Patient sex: F
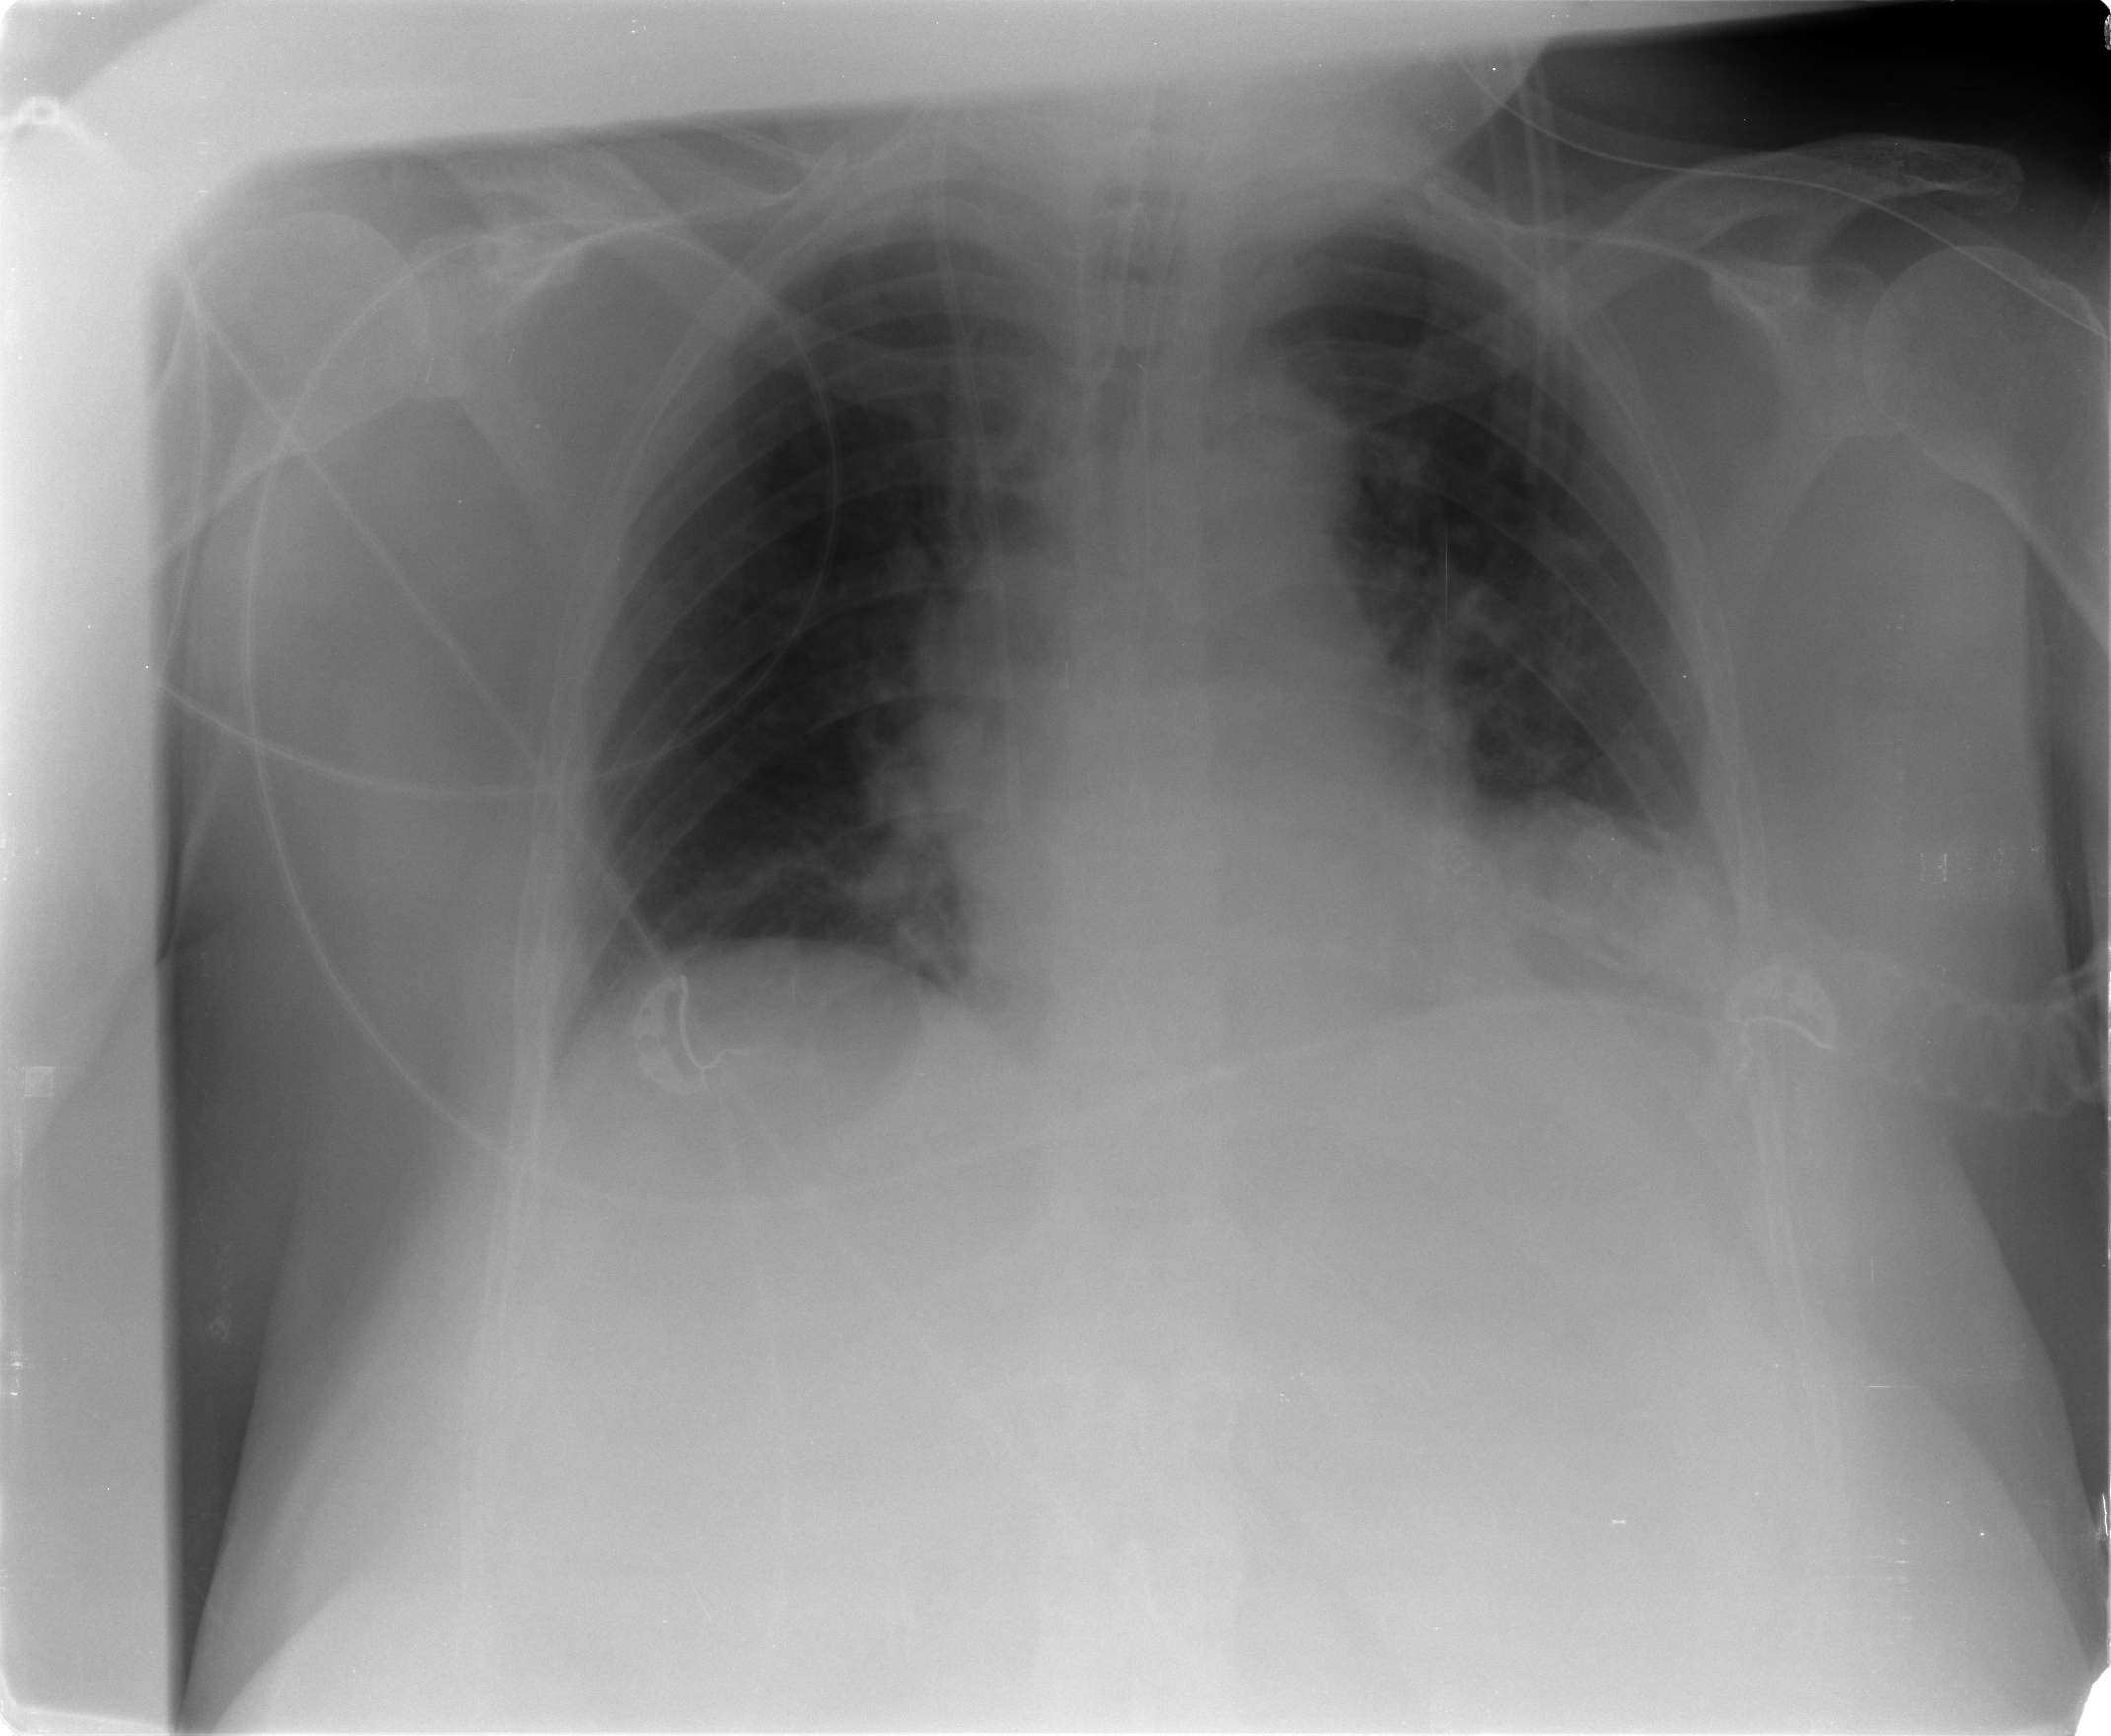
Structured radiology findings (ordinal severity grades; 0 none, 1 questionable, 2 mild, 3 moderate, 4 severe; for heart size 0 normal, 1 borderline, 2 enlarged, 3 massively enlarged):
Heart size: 0
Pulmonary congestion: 0
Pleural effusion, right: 0
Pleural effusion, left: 2
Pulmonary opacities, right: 0
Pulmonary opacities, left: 2
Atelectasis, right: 2
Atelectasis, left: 2